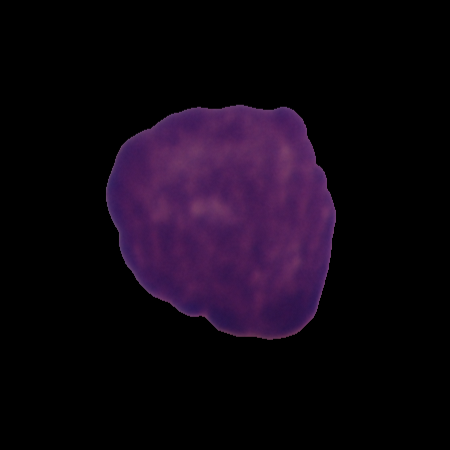
Label: cancer